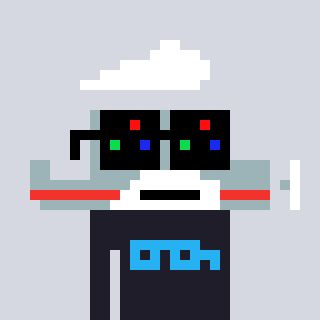
a pixel art character with square black sunglasses, a plane-shaped head and a grayscale-colored body on a cool background